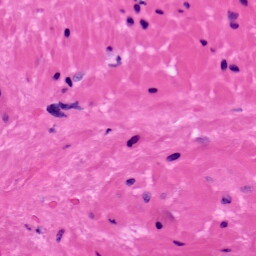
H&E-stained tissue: Prostate